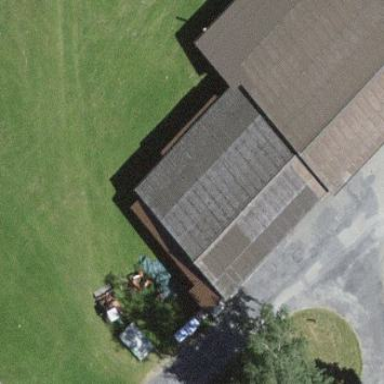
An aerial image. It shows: Shed.